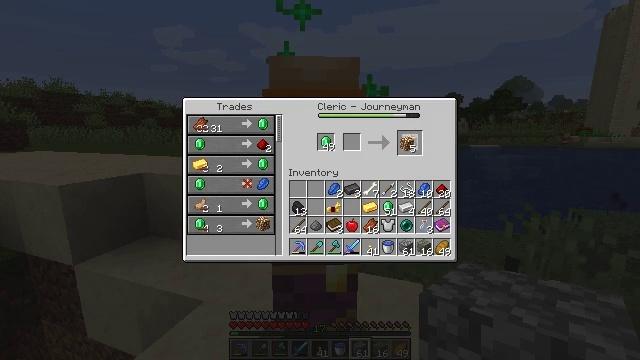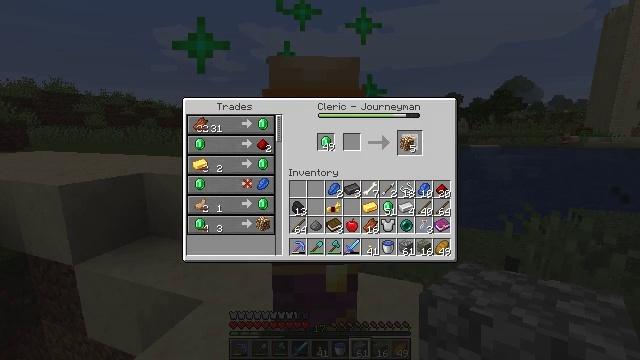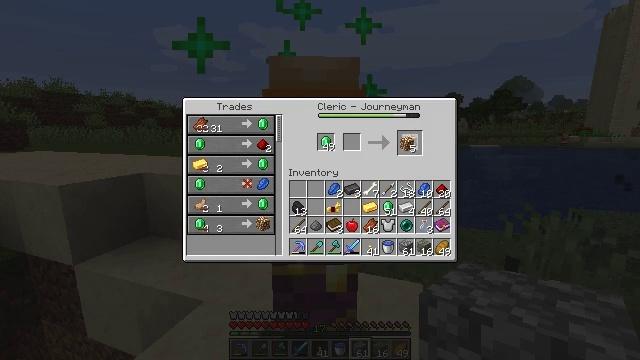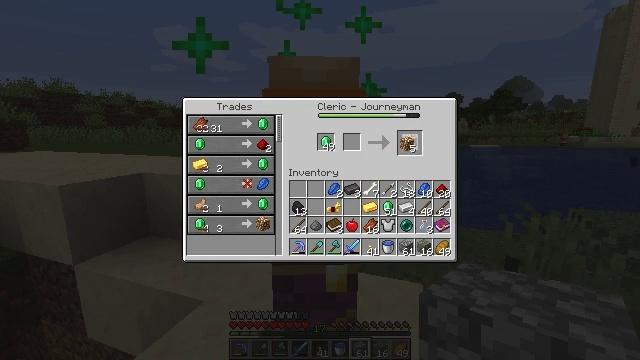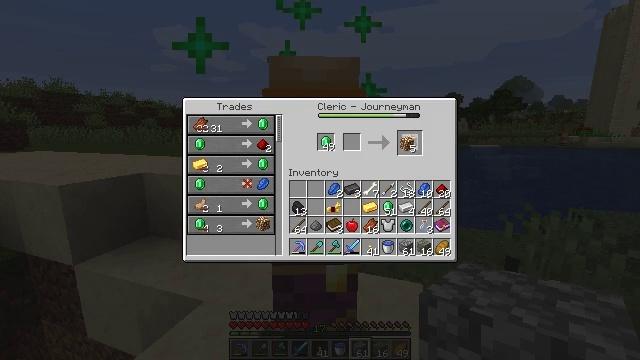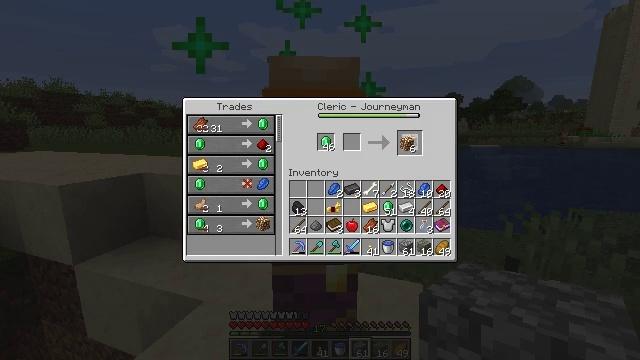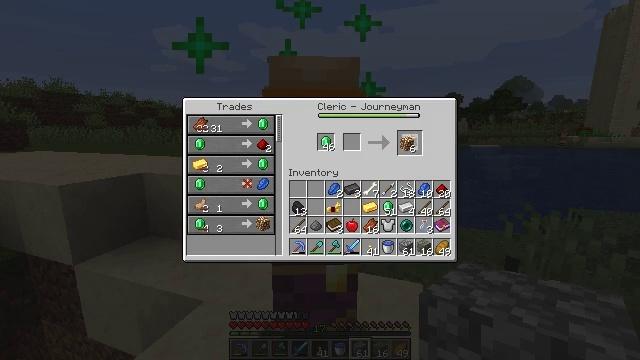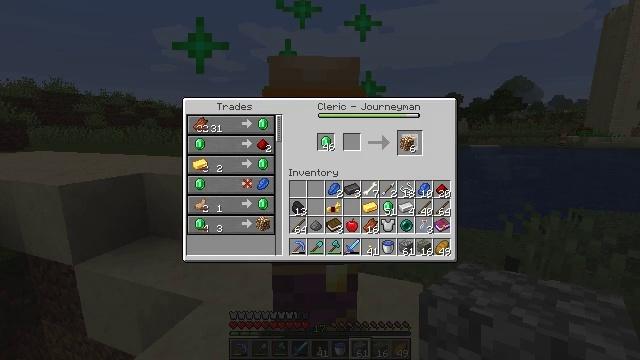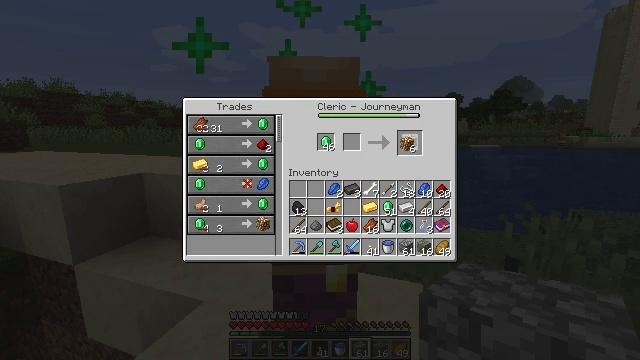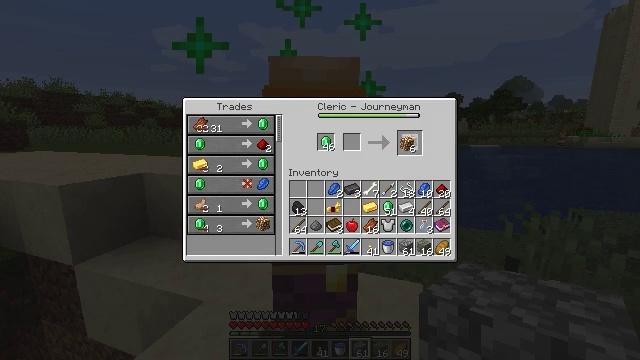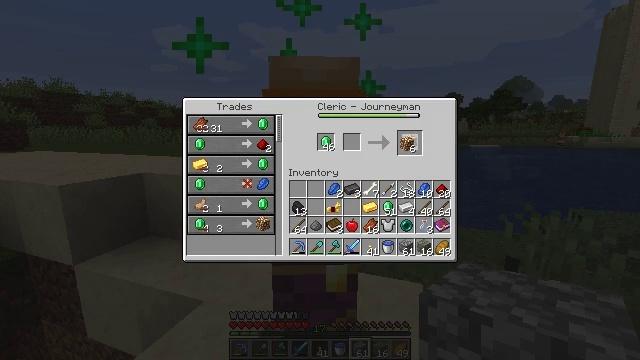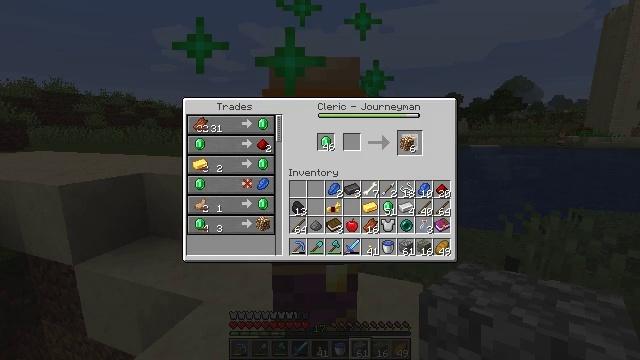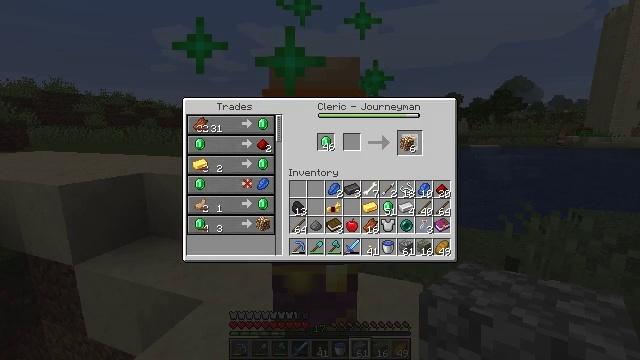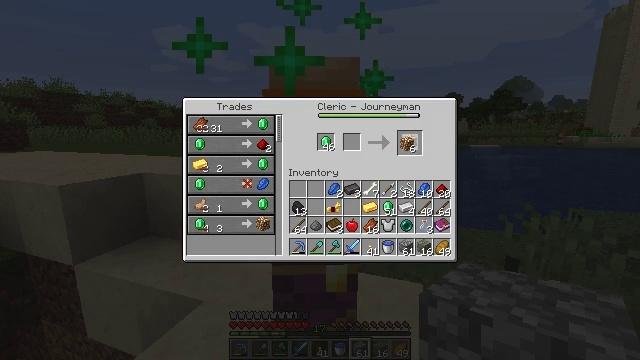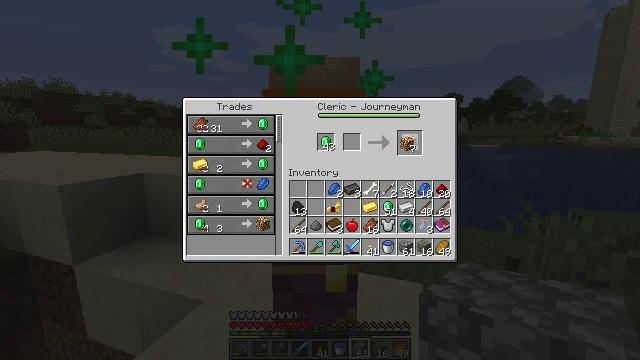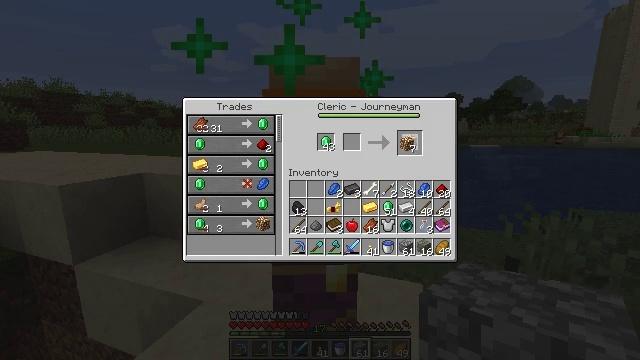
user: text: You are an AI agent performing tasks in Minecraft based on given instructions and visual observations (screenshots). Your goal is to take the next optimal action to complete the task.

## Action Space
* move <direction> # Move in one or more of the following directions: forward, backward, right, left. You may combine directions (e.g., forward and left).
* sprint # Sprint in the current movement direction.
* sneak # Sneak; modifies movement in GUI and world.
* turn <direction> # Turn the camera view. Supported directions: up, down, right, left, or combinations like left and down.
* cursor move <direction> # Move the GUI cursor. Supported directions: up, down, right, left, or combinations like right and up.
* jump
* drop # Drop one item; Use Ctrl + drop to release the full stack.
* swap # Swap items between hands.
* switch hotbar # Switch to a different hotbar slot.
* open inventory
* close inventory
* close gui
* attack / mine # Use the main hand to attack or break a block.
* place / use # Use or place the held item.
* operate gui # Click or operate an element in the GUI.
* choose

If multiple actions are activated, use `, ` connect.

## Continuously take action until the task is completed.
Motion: motion action
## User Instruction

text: Get a glowstone by combining glowstone dust.
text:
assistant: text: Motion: no_op
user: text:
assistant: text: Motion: operate gui
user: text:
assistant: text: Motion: operate gui
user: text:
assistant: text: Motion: operate gui
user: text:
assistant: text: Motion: no_op
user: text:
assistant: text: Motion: no_op
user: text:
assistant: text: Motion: no_op
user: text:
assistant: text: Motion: no_op
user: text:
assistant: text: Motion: no_op
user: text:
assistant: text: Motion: no_op
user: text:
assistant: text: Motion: no_op
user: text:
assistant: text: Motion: operate gui
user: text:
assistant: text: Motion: operate gui
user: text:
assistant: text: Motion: no_op
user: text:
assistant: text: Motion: no_op
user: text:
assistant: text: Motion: no_op
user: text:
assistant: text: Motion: no_op
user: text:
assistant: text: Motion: no_op
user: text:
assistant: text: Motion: no_op